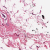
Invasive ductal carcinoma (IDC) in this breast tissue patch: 0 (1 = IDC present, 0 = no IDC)